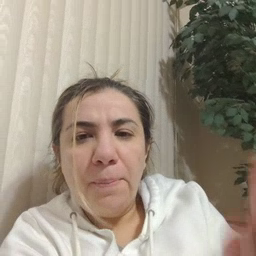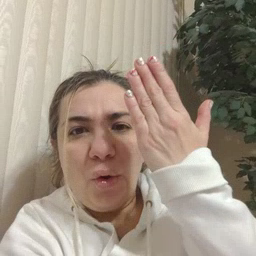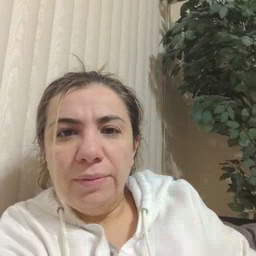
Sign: morning